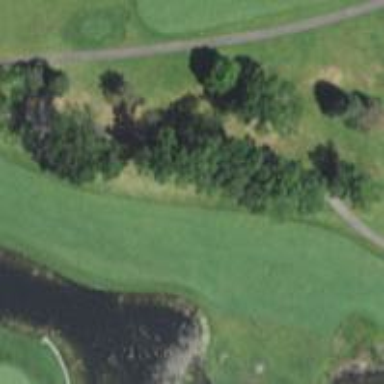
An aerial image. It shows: View of golf hole.